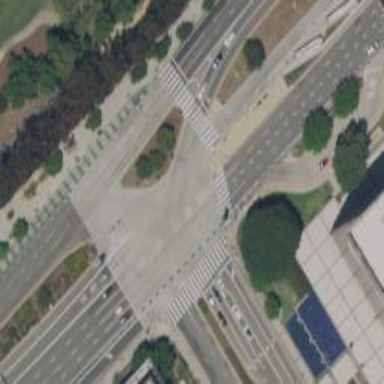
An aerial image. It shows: Zebra crossing on the road.